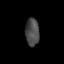
Tissue: skin
Cell type: Epithelial cells
Senescence score: 0.2856
Nuclear area (px): 374
Mean DAPI intensity: 74.382